Question: When I'm in overview window and zoom in, some part of the graph is not visible. I want to drag the graph so that I can see it at the zoomed in size.
I tried the "Center on graph" button, but it zooms out the graph and centers it on the screen. I tried the direct and drag tool, which doesn't seem to do anything. What to do to accomplish this?
I want to drag the node in upper left corner so that I can see what it connects to:

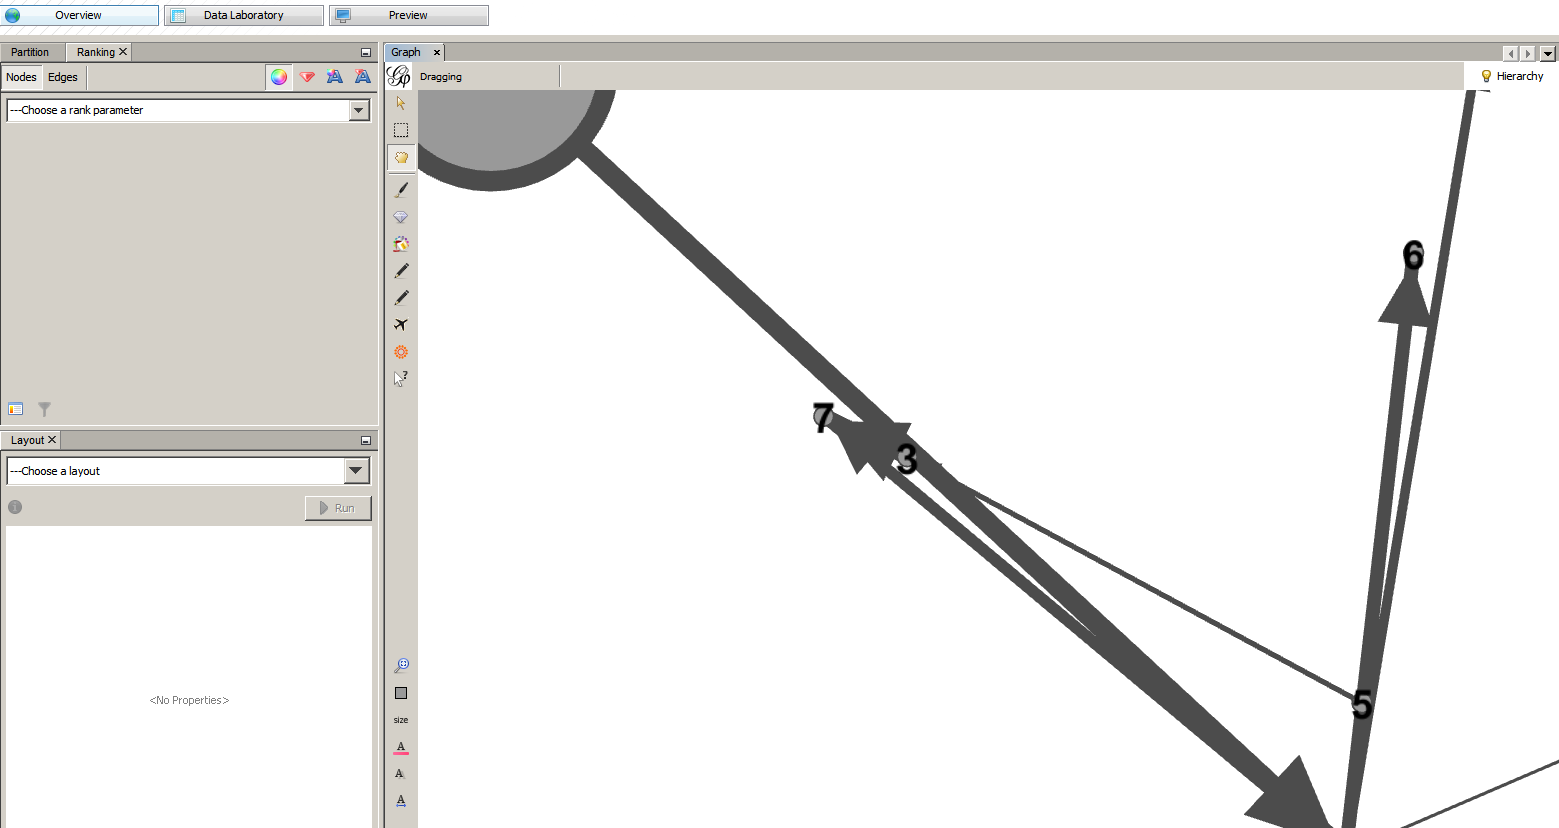
Answer: I figured out a way to do this with the mouse. If you want to zoom in on an area, you need to position your mouse over the area you want to see, and then use the scroll wheel to zoom in. So for the case above, zoom out until you can see everything, and then hover your mouse over the area you want to zoom in on (the upper left node in this case), and you scroll your mouse wheel to zoom. That will allow you to zoom in on an area without having to move the object on the canvas first.